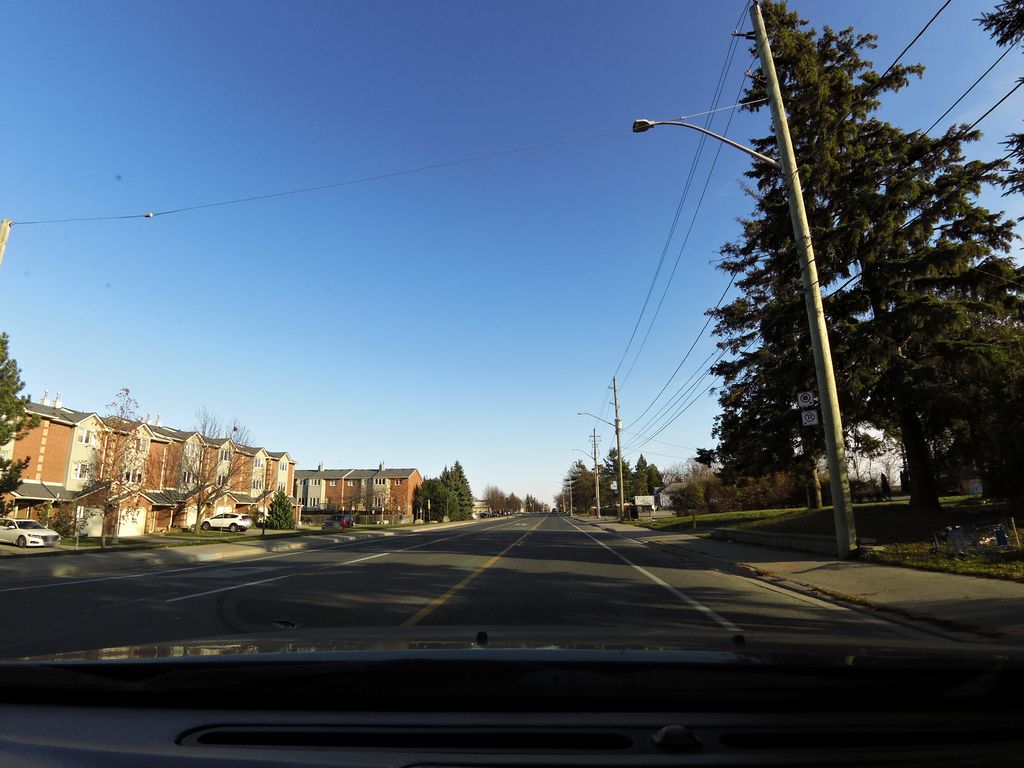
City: hamilton